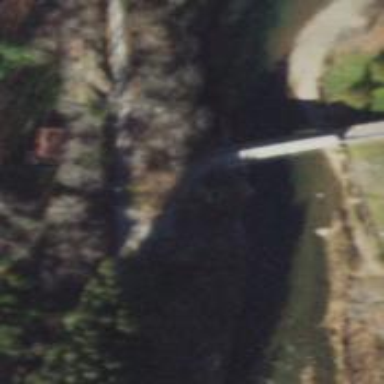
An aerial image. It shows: Covered bridge over unclassified road.